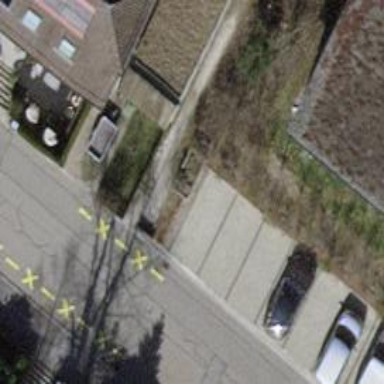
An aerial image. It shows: Cycle barrier.